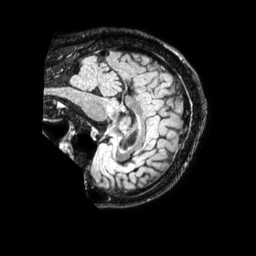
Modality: FLAIR
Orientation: sagittal
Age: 56
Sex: male
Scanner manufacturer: philips
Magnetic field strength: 1.5 T
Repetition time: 4.8 s
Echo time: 0.3363 s